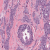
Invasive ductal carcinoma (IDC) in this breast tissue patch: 1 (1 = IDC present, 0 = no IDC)